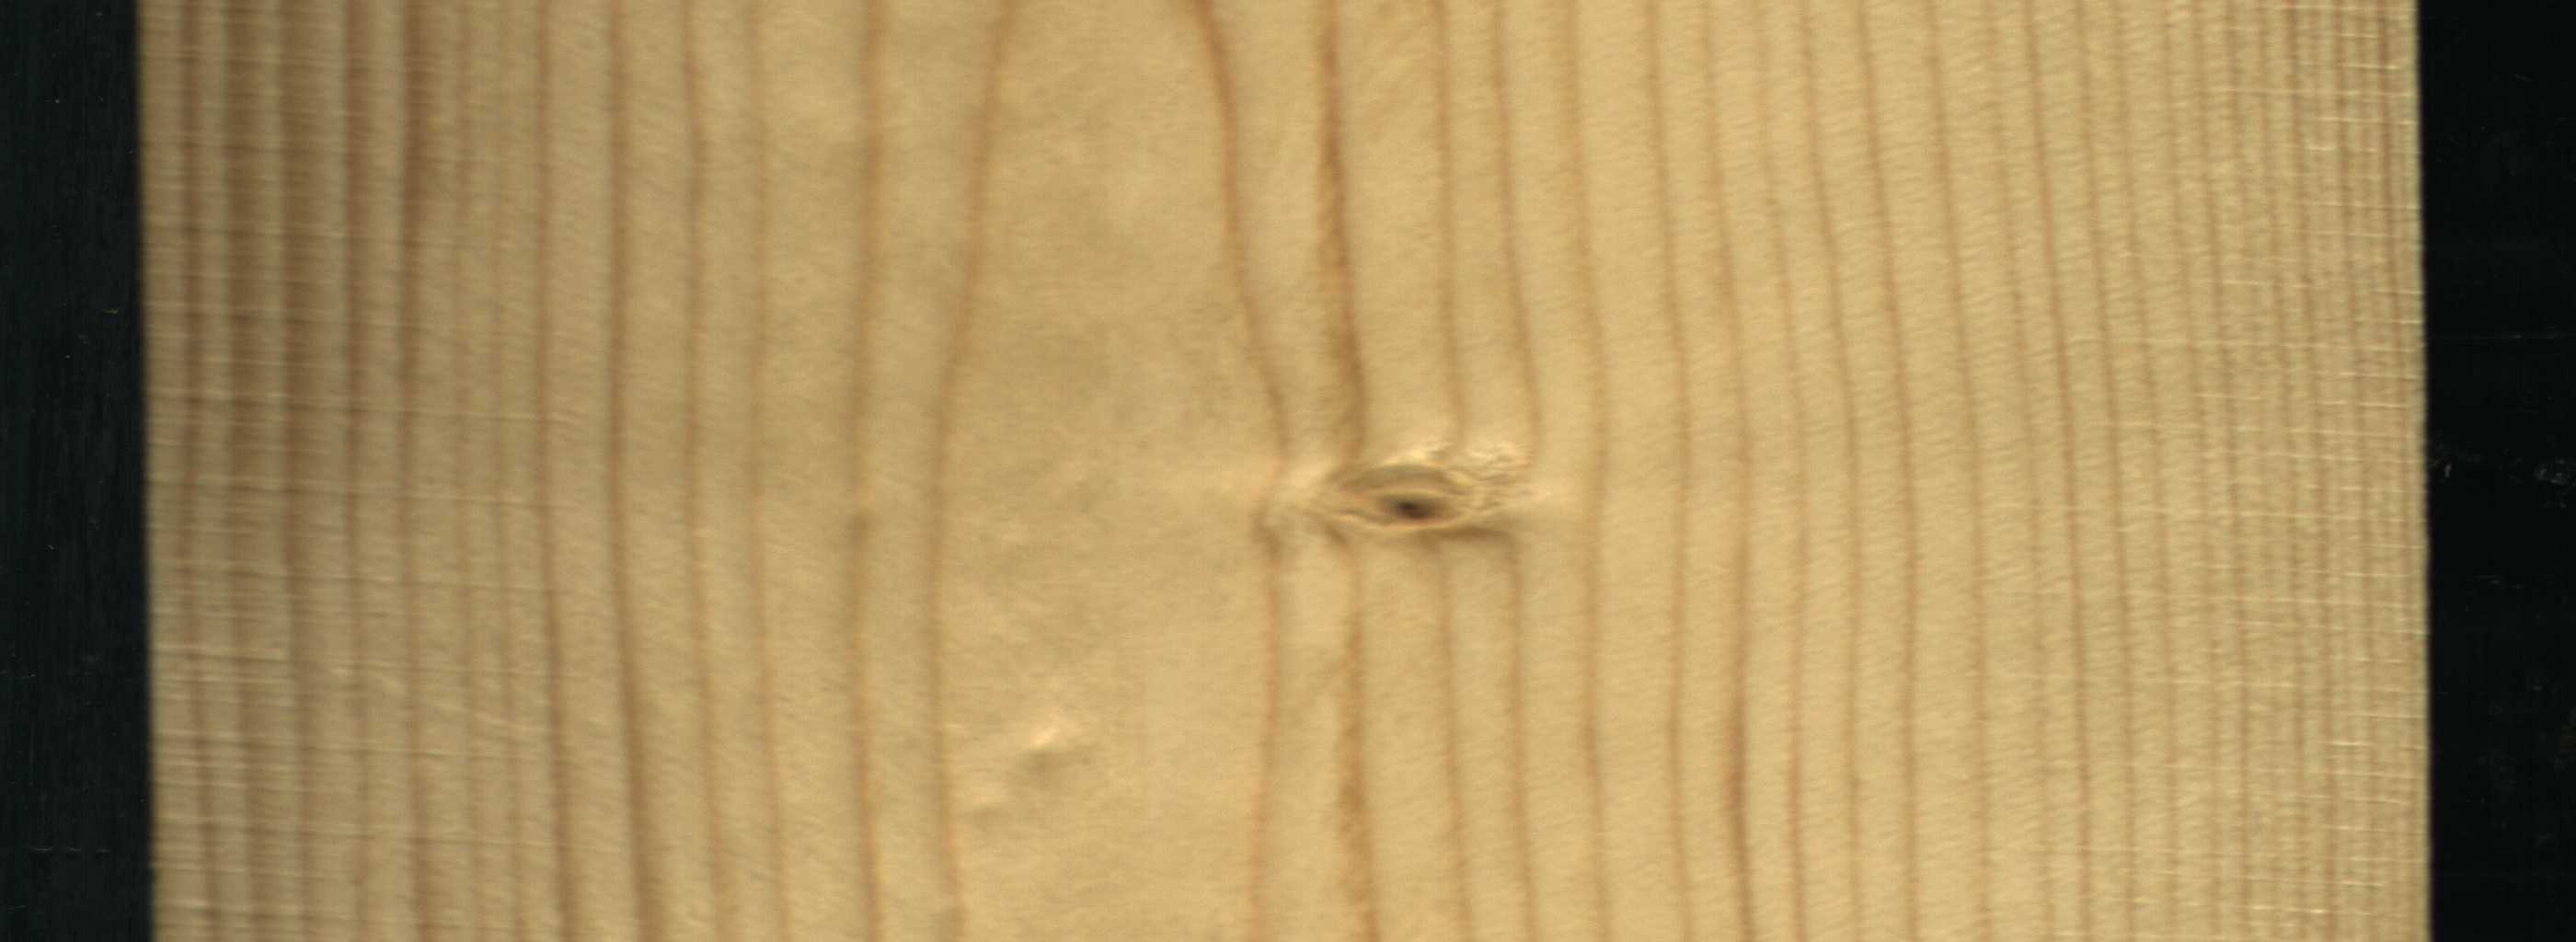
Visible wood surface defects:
Live_Knot